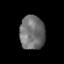
Tissue: prostate
Cell type: NK cells
Senescence score: 0.17
Nuclear area (px): 837
Mean DAPI intensity: 111.773